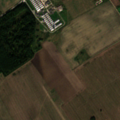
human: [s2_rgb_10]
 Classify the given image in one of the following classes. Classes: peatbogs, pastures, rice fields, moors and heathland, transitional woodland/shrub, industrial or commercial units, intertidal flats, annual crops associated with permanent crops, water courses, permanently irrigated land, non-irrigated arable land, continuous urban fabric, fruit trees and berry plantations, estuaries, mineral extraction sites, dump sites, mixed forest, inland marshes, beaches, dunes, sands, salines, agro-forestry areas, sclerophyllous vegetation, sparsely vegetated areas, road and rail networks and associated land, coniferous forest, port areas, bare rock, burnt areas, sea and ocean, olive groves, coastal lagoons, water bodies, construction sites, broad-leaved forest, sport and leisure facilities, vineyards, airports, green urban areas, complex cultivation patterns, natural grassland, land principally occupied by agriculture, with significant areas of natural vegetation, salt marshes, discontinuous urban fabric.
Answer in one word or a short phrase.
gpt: industrial or commercial units, non-irrigated arable land, broad-leaved forest